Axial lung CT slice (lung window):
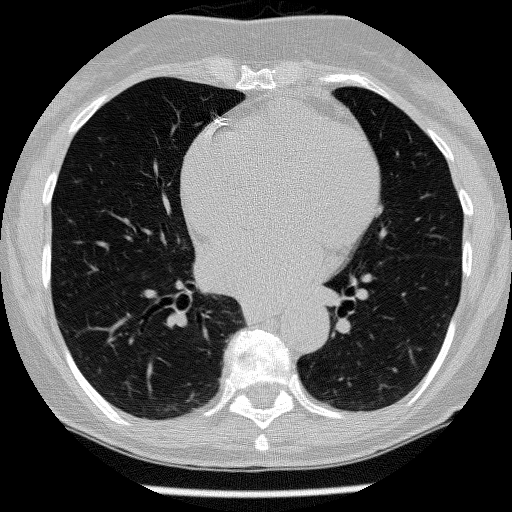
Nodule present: no